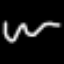
Label: squiggle